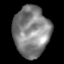
Tissue: lung
Cell type: Others
Senescence score: 0.2362
Nuclear area (px): 1772
Mean DAPI intensity: 129.976